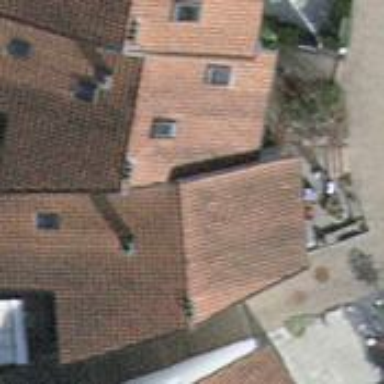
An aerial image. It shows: Simple house.